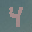
Label: 4